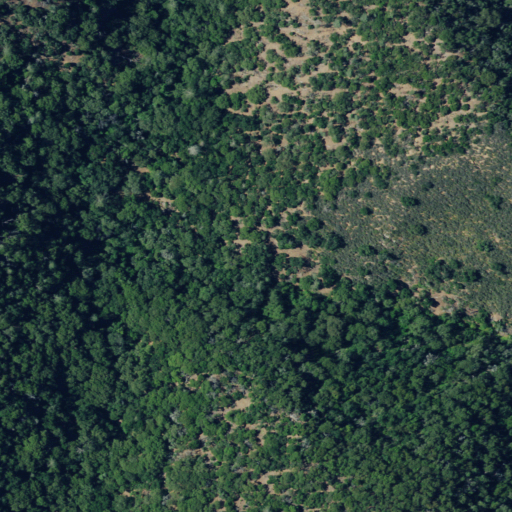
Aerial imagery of valley in California named Long Gulch containing evergreen forest, shrub, and woody wetlands